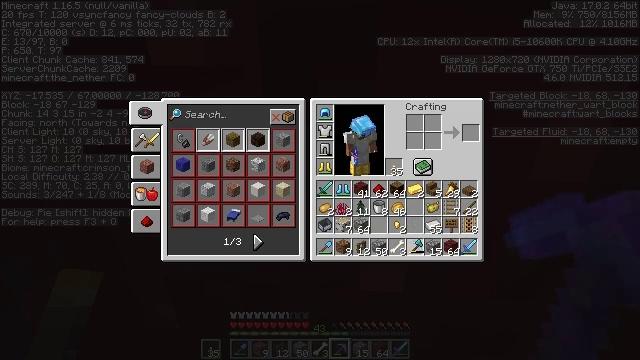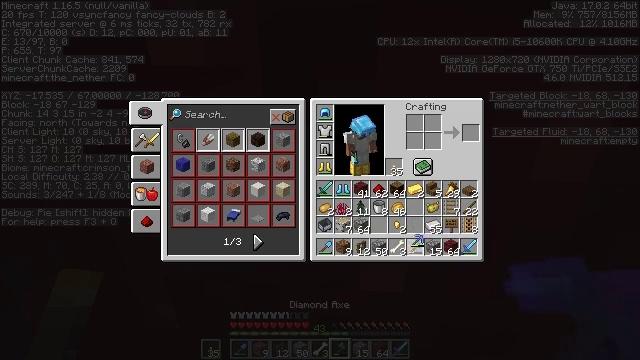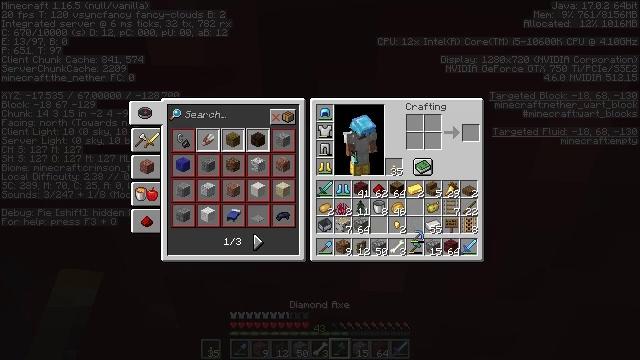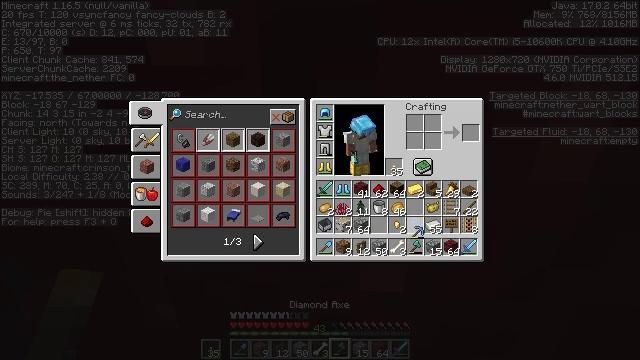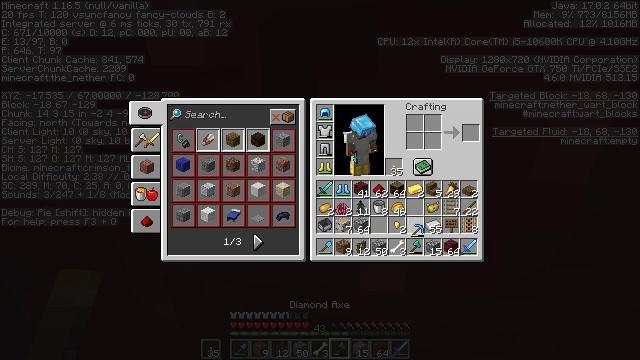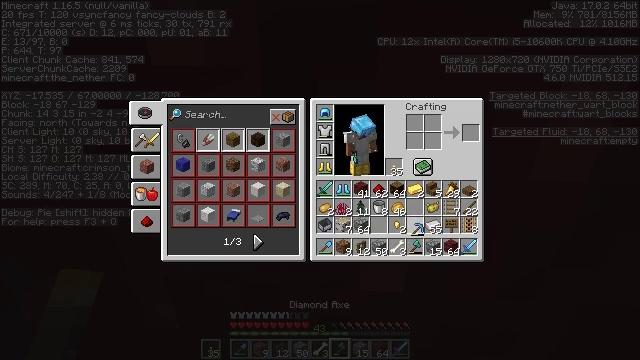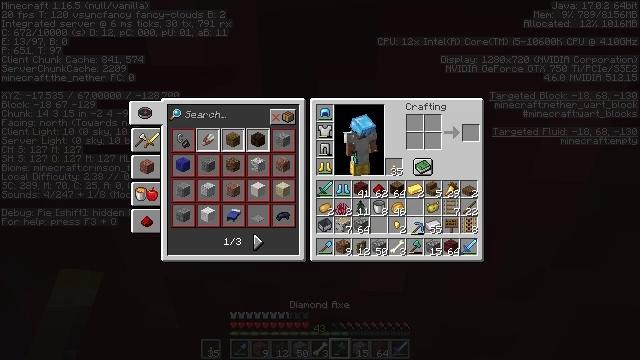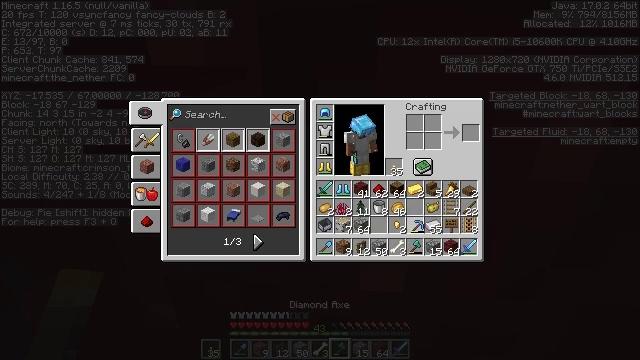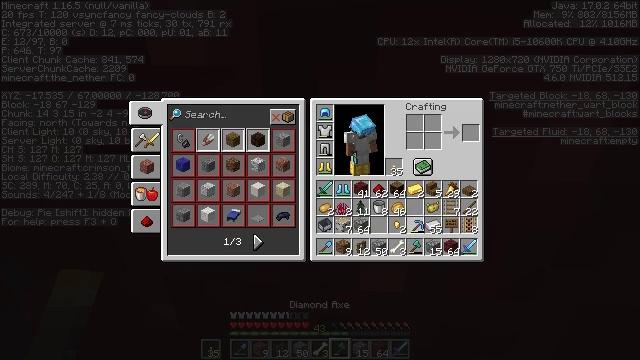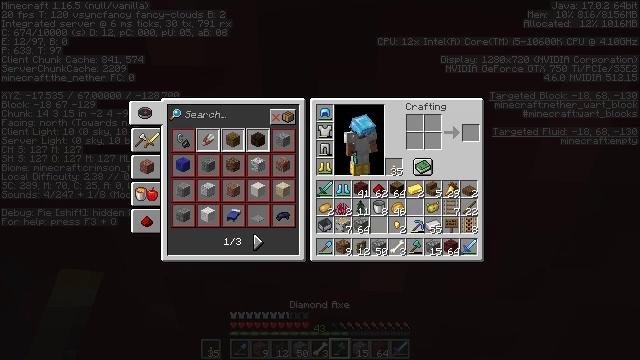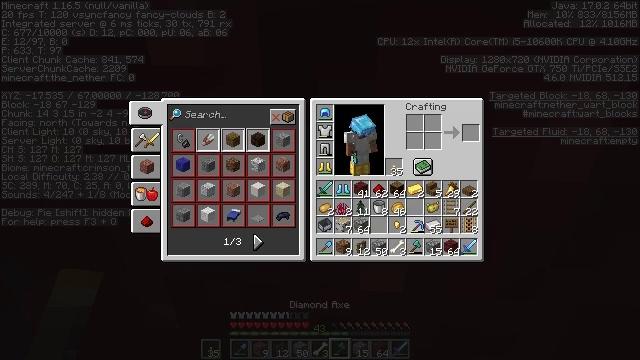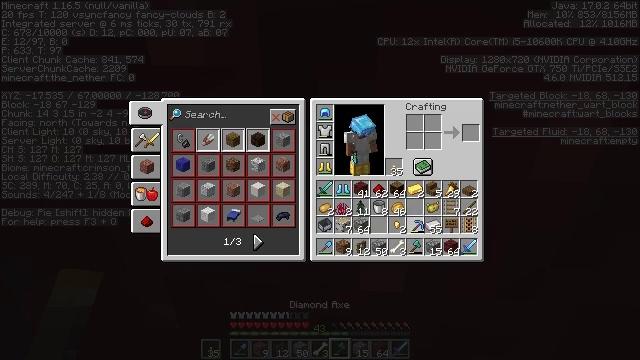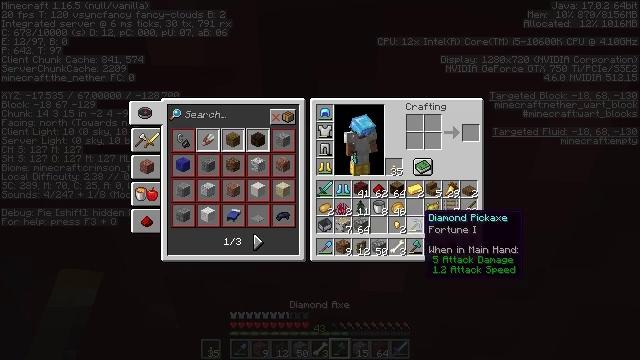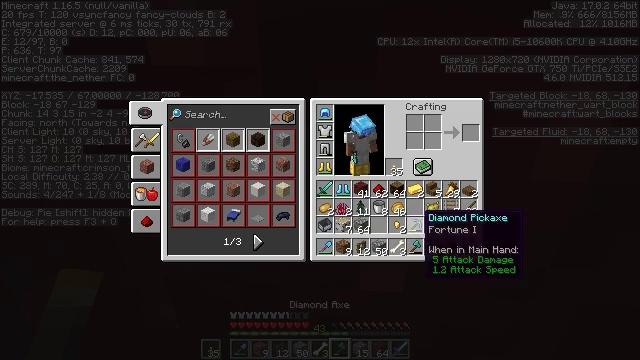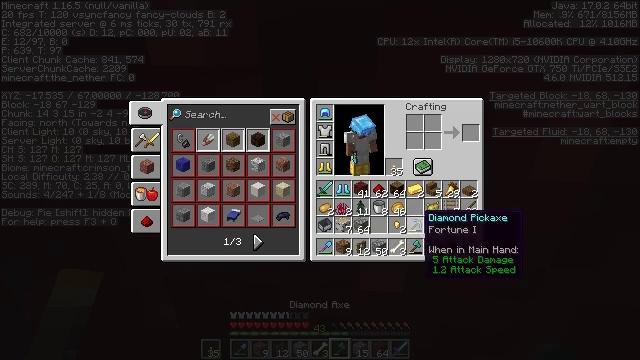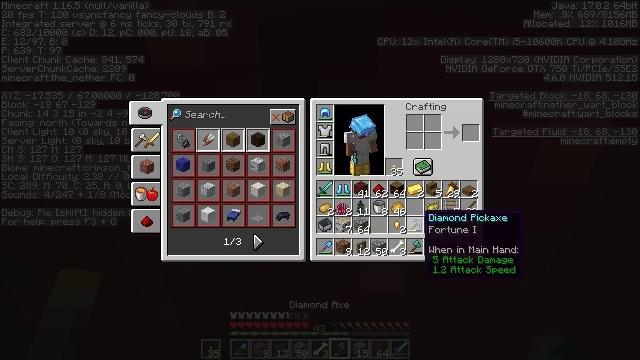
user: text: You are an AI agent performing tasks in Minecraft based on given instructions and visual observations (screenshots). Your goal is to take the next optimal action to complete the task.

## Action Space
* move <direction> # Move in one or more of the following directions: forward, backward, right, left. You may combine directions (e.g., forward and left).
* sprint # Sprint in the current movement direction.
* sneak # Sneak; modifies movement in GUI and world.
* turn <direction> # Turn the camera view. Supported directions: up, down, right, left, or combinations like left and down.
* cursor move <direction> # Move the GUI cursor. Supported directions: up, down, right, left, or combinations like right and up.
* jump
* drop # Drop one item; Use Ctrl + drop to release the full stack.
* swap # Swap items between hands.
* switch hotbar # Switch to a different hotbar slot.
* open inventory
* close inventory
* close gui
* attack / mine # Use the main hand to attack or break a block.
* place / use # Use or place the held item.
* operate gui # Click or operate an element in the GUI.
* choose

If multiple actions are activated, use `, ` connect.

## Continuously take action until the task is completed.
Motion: motion action
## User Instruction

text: Mine the nether wart block in the Nether.
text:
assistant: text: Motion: no_op
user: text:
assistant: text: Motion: no_op
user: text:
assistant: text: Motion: no_op
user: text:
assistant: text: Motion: no_op
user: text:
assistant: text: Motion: no_op
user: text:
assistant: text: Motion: no_op
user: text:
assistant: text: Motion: no_op
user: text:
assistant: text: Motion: no_op
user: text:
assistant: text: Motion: operate gui
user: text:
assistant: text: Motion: operate gui
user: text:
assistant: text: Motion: operate gui
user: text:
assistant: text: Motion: no_op
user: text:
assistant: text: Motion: no_op
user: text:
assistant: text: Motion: no_op
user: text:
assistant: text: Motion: no_op
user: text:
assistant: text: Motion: no_op
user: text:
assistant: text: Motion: no_op
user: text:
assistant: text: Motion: no_op
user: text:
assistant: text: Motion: no_op
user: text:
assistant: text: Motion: no_op
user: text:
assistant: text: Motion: no_op
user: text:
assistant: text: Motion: no_op
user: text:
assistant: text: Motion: no_op
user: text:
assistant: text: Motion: no_op
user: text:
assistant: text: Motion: no_op
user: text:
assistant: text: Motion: no_op
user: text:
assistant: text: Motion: no_op
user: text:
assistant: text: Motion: turn right
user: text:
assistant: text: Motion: turn right
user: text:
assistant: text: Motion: no_op